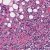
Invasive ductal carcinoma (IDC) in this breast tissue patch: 1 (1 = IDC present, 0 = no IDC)